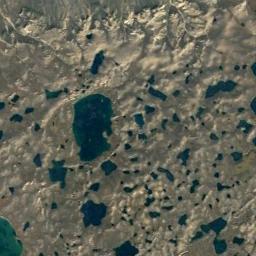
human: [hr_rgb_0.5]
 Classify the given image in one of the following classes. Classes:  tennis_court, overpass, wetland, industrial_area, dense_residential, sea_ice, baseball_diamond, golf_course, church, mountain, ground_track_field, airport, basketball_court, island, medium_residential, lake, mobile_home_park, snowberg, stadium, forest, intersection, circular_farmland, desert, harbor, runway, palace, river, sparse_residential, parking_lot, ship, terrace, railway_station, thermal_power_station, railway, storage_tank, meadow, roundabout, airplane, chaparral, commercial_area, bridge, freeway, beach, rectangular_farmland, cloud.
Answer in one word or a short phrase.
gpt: wetland